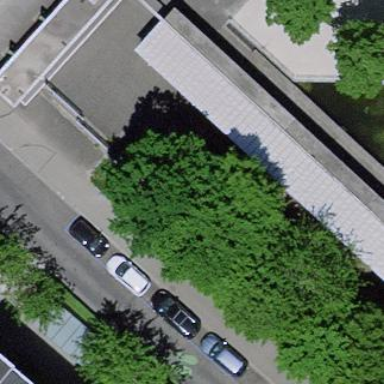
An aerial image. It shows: View of roof of building.